Question: I am new to this technology.
Getting issue in PayPal check out express
After user stays long time on login screen and closes by pressing (X) button, user is redirected to PayPal session time out page. Here in this page there is no close button same as in login page and so user cannot go back as its iPhone device.
This makes application stuck to one screen.
Any suggestion on this issue will be really helpful.

Thanks in advance.
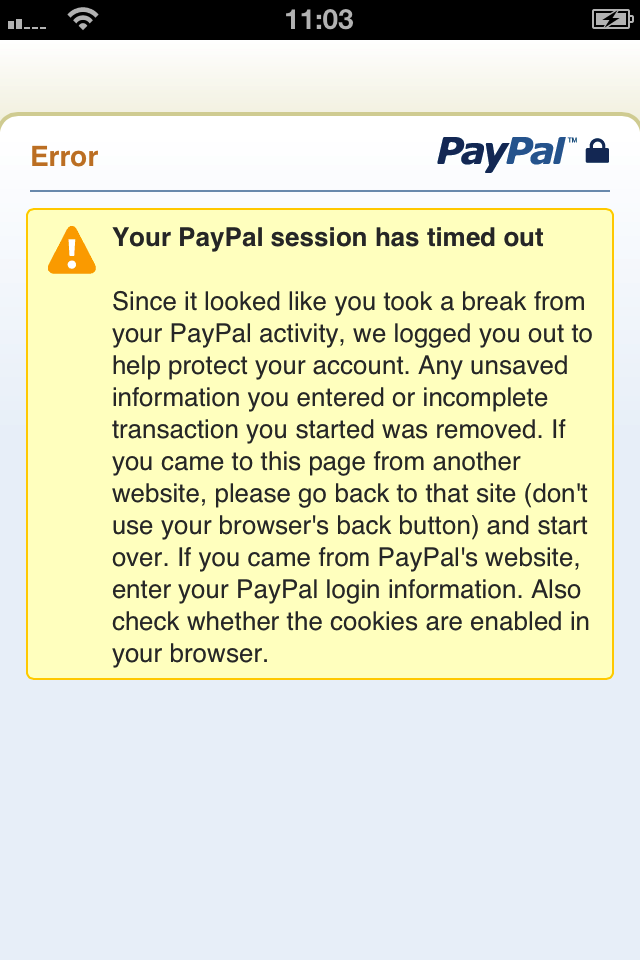
Answer: I reported this issue to PayPal and they replied that this issue will be resolved soon.
Temporarily I resolved this issue by adding 'NSTimer' and after 8 minutes, I am redirecting user to transaction failed screen.